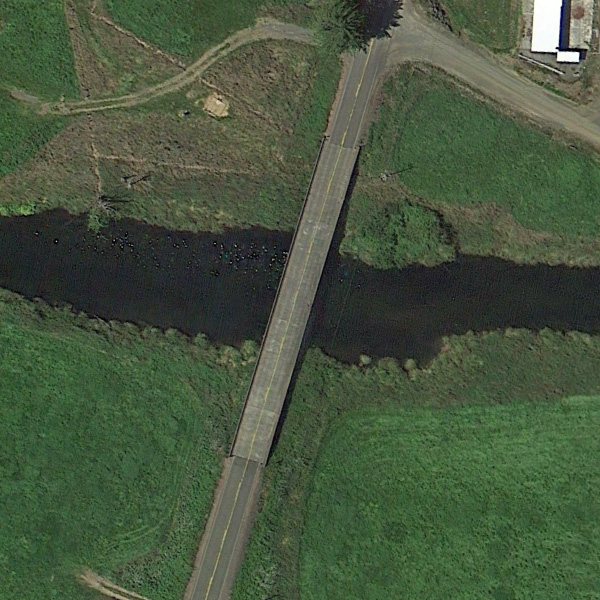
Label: Bridge